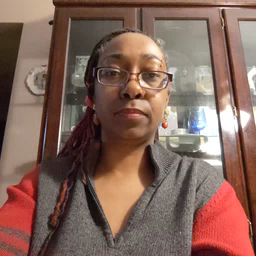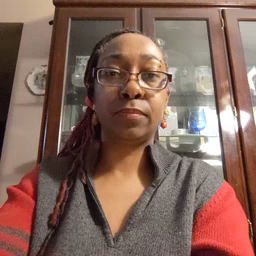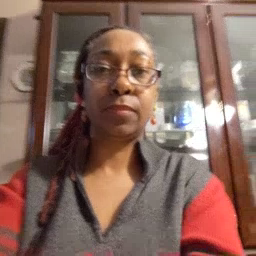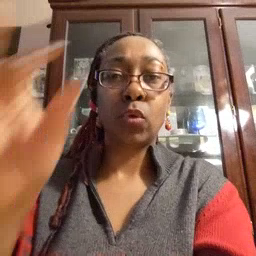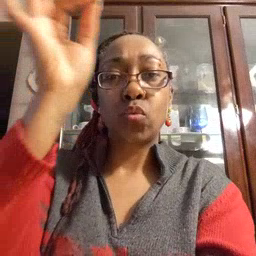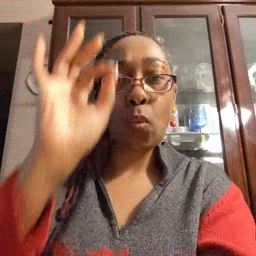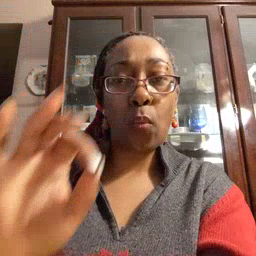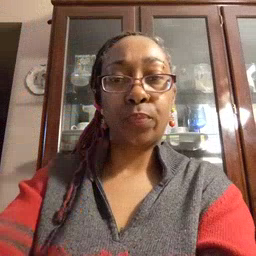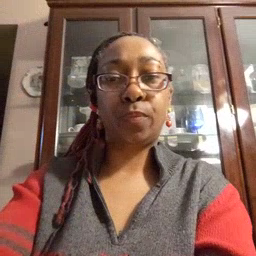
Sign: snow